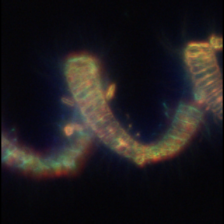
Taxon: Chaetoceros
Group: Diatoms